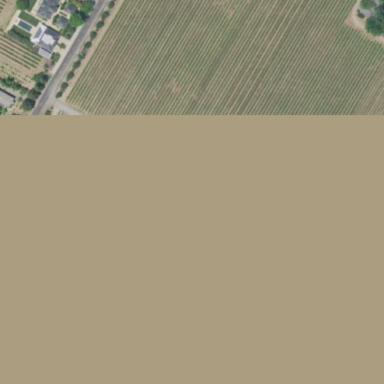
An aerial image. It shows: Vineyard with wine grapes as the main crop.